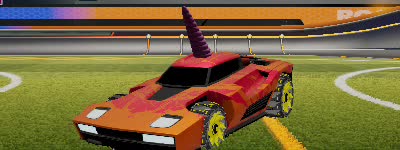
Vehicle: breakout